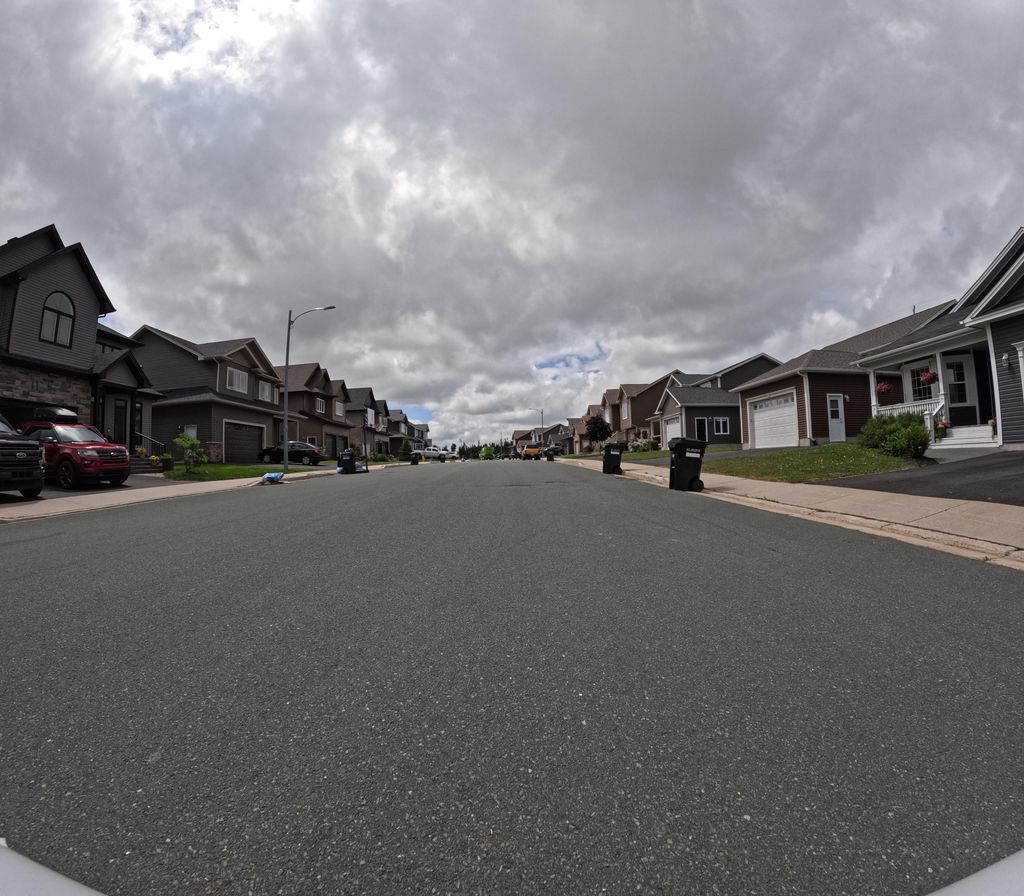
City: st_johns